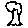
Label: tree